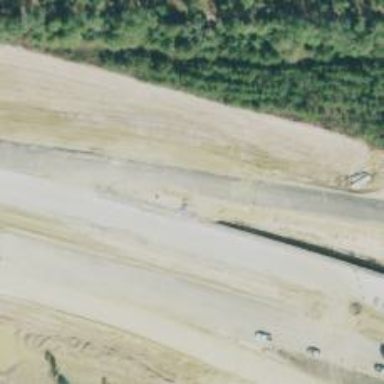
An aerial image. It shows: Toll gantry on the road.